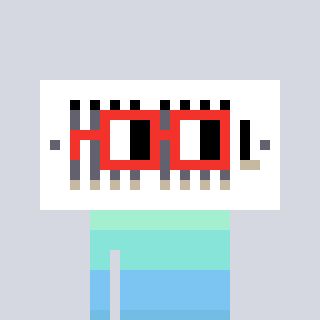
a pixel art character with square red glasses, a vent-shaped head and a foggrey-colored body on a cool background